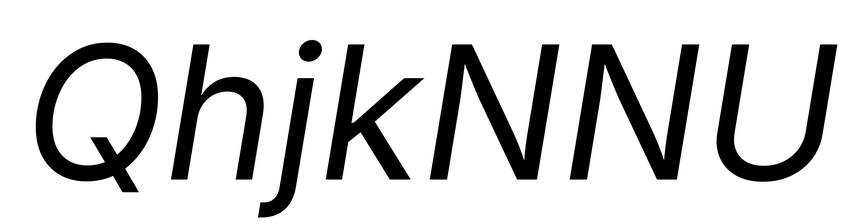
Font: Inter-Italic_Italic